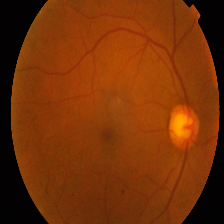
Diabetic retinopathy grade: Proliferative DR